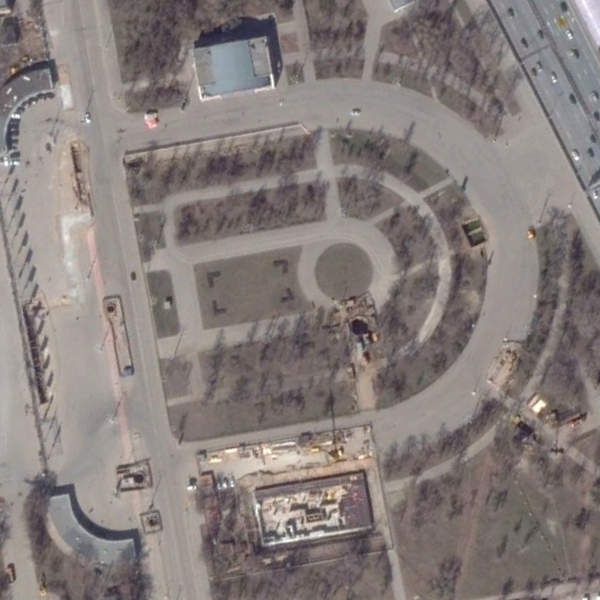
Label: Square